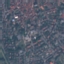
Land use / land cover class: Residential